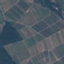
Land use / land cover: PermanentCrop